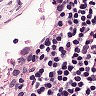
Metastatic tissue present: no